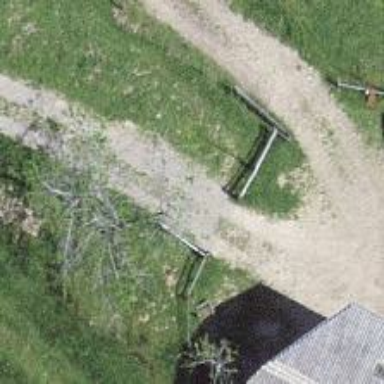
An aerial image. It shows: Gate.